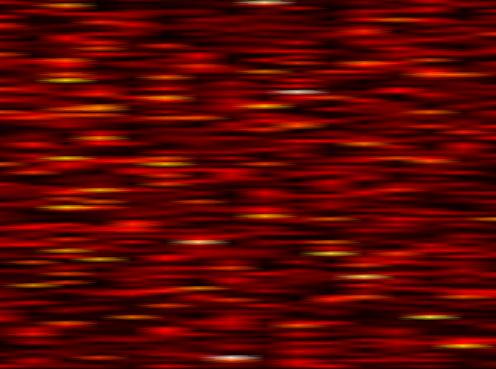
Label: UFMC